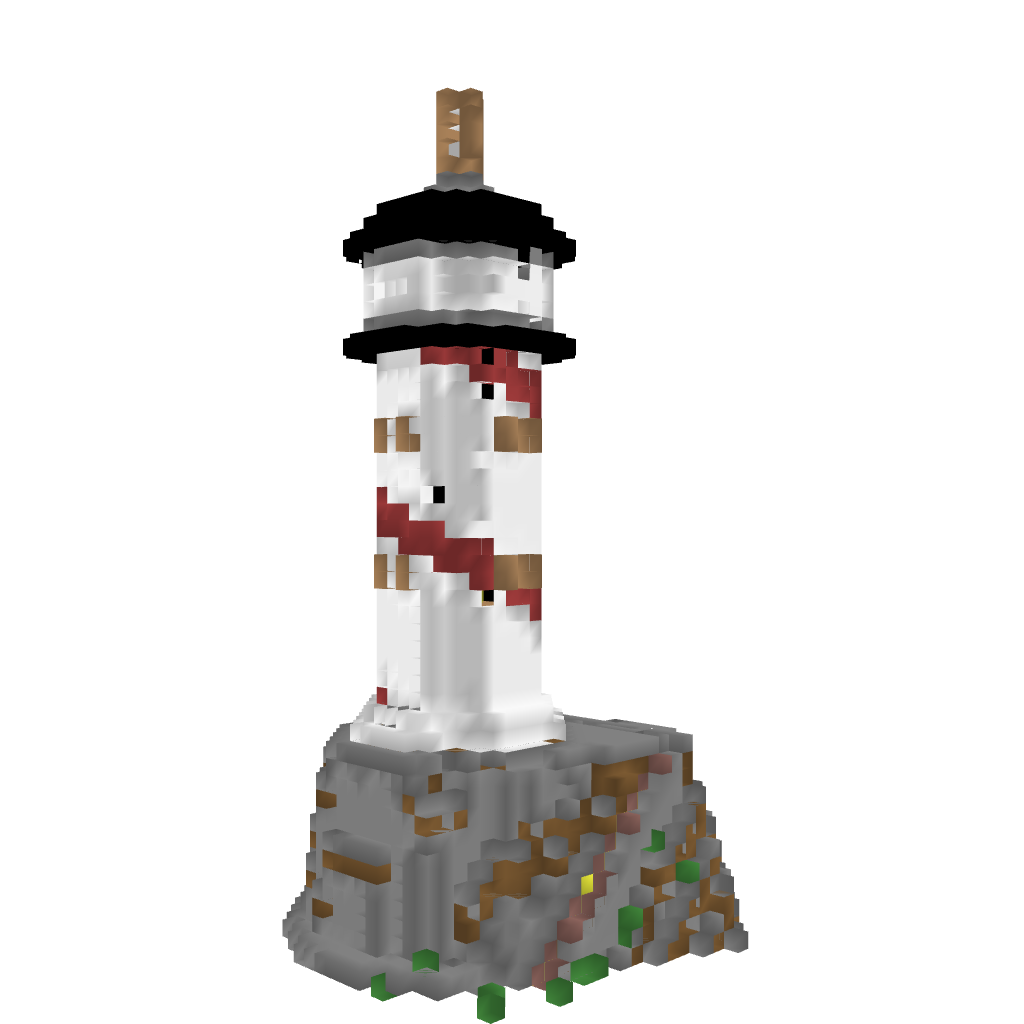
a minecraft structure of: LightHouse (working) bad low quality